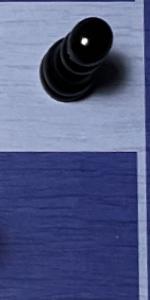
Label: Empty